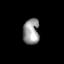
Tissue: lung
Cell type: Myeloid cells
Senescence score: 0.2131
Nuclear area (px): 415
Mean DAPI intensity: 149.48